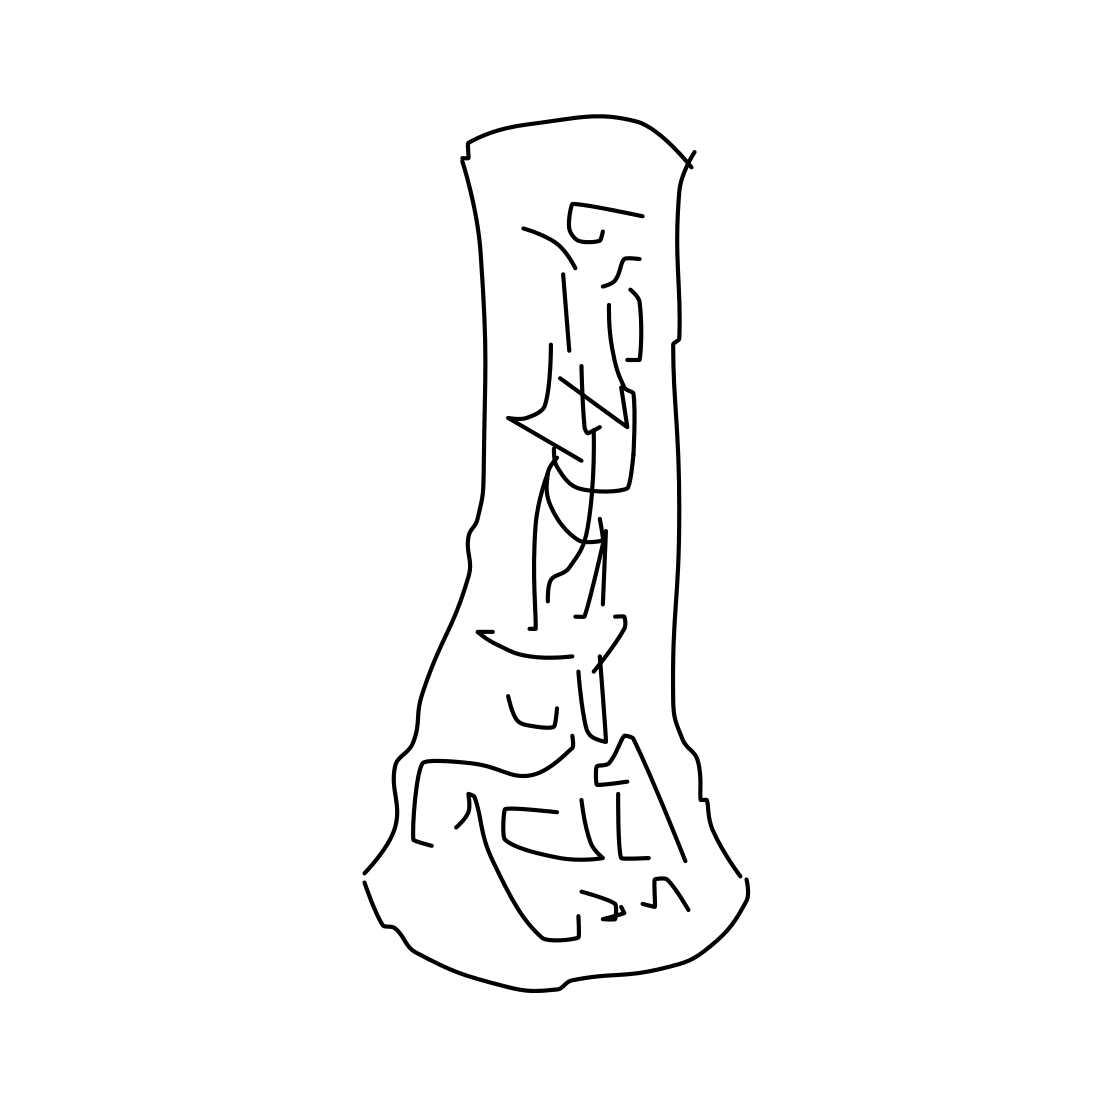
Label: snowboard